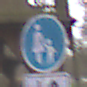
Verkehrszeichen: Gehweg
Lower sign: RichtungsangabeDurchPfeile8
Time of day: MorningAfternoon
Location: Outdoor (Nature)
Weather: Overcast
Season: Autumn
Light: Natural